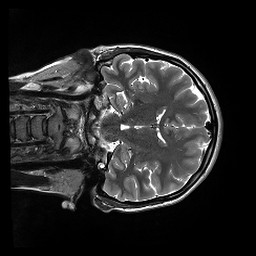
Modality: T2w
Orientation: coronal
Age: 18
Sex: female